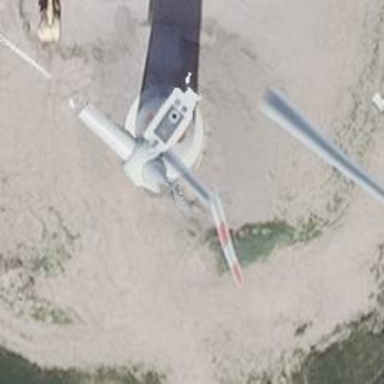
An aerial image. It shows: Wind generator in the form of horizontal axis wind turbine.